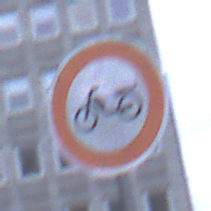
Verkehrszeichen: VerbotMofas
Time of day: SunriseSunset
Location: Outdoor (Urban)
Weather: PartlyCloudy
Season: NotSpecified
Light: Natural